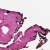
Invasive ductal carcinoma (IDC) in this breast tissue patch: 0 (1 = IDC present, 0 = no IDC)